Question: I have been trying to experiment with clipping an image in a circular path. But, I can't seem to get the clipping path to be anti-aliased.
I have tried a few different things, but none seem to work. How do I get the clipped image to be anti-aliased?
'''
UIImage*originalImage = [UIImage imageNamed:@"grandpa.png"];
int minWidth = originalImage.size.width;
bool isWidth = YES;
if(minWidth > originalImage.size.height){
minWidth = originalImage.size.height;
isWidth = NO;
}
UIBezierPath *path;
if(isWidth)
path = [UIBezierPath bezierPathWithOvalInRect:CGRectMake(0, (originalImage.size.height - minWidth)/2, minWidth, minWidth)];
else
path = [UIBezierPath bezierPathWithOvalInRect:CGRectMake((originalImage.size.width - minWidth)/2, 0, minWidth, minWidth)];
UIGraphicsBeginImageContextWithOptions(originalImage.size, NO, 0);
CGContextRef context = UIGraphicsGetCurrentContext();
CGContextSetAllowsAntialiasing(context, true);
CGContextSetShouldAntialias(context, true);
[path addClip];
[originalImage drawAtPoint:CGPointZero];
UIImage *maskedImage = UIGraphicsGetImageFromCurrentImageContext();
UIGraphicsEndImageContext();
//This is based on the full size image
CGRect imageRect = CGRectMake(0, 0, maskedImage.size.width + 2, maskedImage.size.height + 2);
UIGraphicsBeginImageContext(imageRect.size);
[maskedImage drawInRect:CGRectMake(1,1,maskedImage.size.width,maskedImage.size.height)];
maskedImage = UIGraphicsGetImageFromCurrentImageContext();
UIGraphicsEndImageContext();
'''

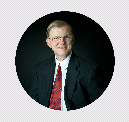
Answer: I had this problem and it took me several hours on google and debugging but I finally figured this one out.
Whats happening is when you set the 'maskedImage' to your 'imageView.image' there is some resizing going on which includes the rounded clipping (on the image) and the result comes out funky.
A small example would be if your 'imageView' has a bounds of 100x100 and the 'maskedImage' has a bounds of 300x300 then when the 'imageView.image' sets the 'maskedImage' there will be reduced resizing to fit the image. This reduced sizing wont updated the rounded clipping, so your result is what appears to be jagged edges. If before you add the rounded clipping you scale the 'maskedImage' to a size close to the 'imageView' then your rounded edges will look exactly how you want!